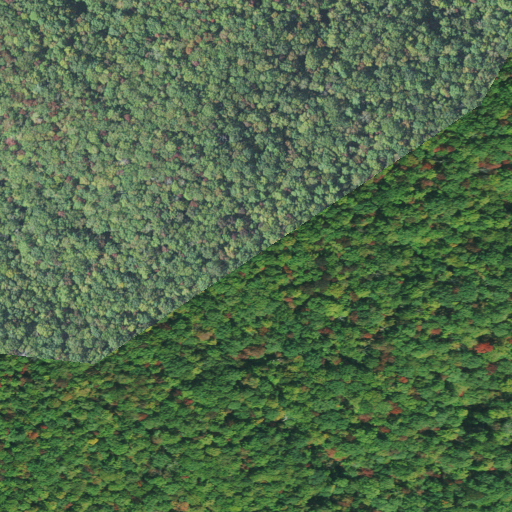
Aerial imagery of mountain in North Carolina named Whiteoak Mountain containing deciduous forest and mixed forest